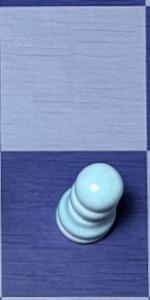
Label: Pawn_White